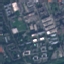
Label: Industrial